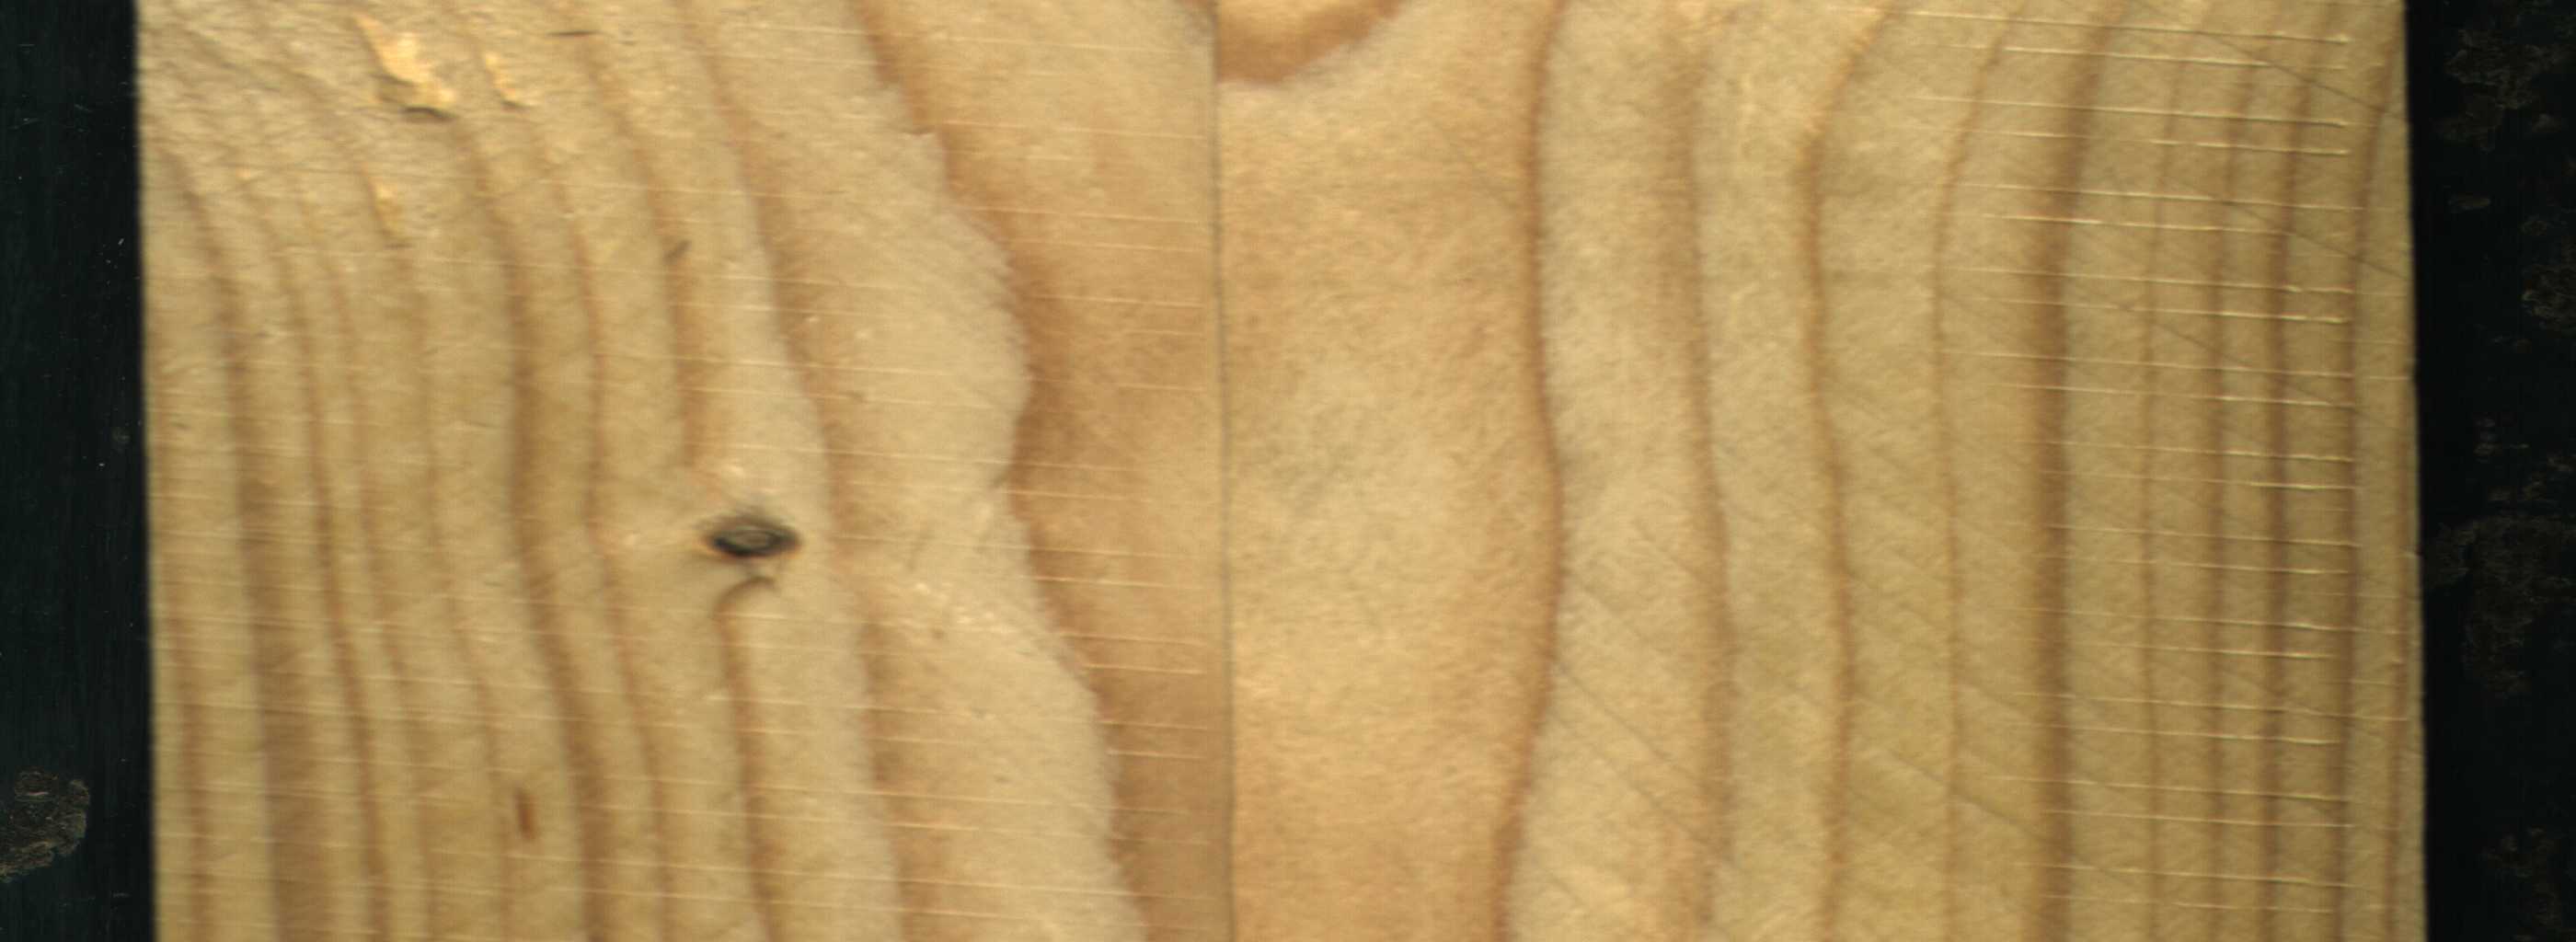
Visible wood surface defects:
Dead_Knot